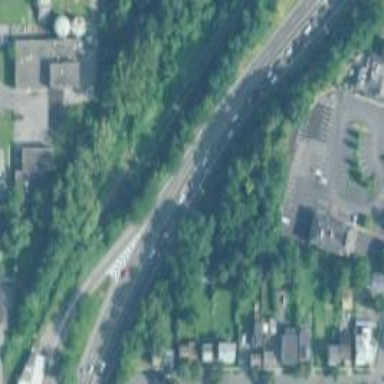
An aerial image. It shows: Motorway junction.